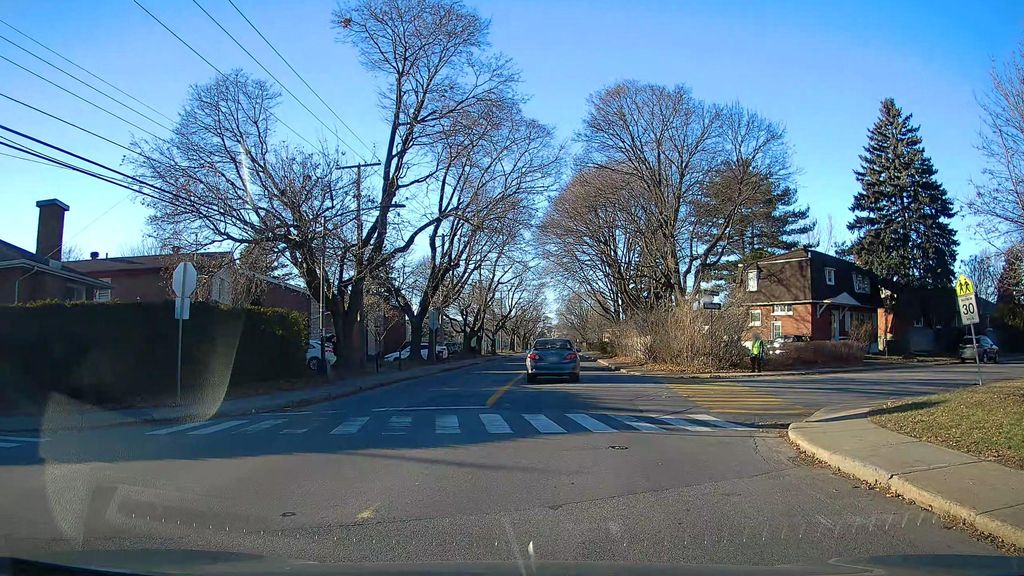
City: montreal